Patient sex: F
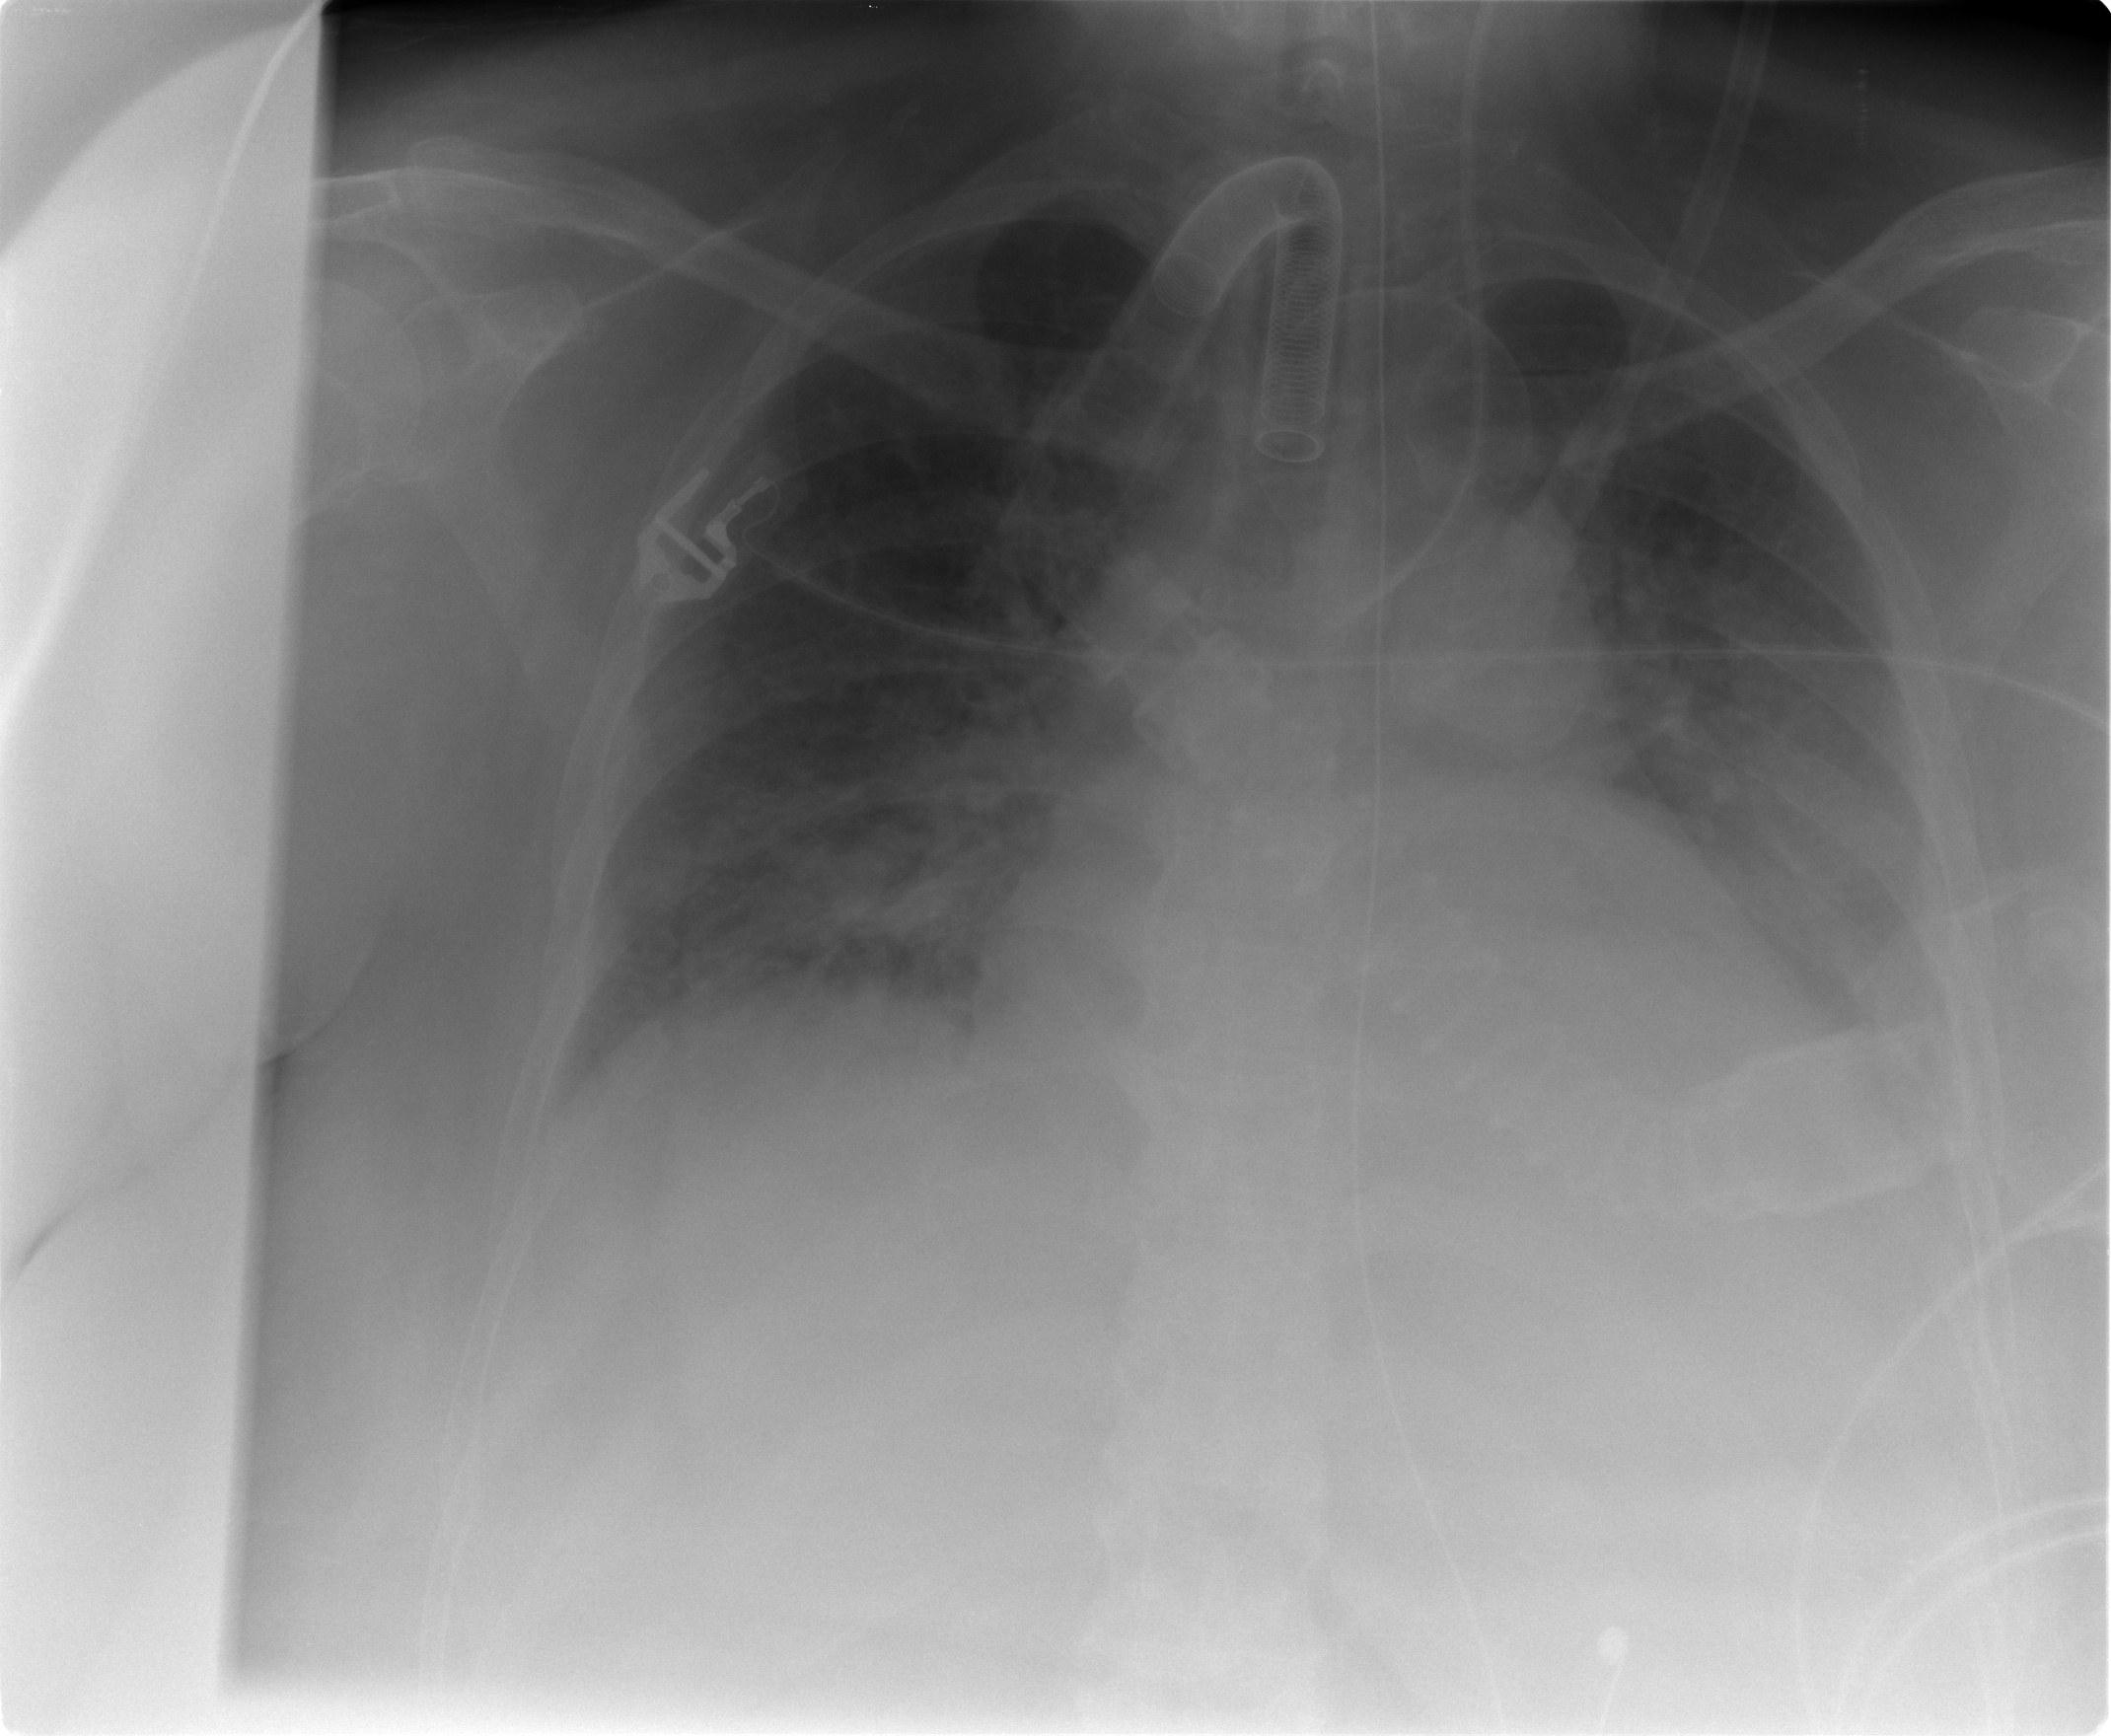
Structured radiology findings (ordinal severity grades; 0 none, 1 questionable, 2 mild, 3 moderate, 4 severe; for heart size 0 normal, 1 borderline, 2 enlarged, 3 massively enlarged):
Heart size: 1
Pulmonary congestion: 2
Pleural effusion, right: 1
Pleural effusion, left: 2
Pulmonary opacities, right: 2
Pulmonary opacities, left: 2
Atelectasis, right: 2
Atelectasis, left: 2